Question: I have a card game with 13 sibling images with id="img1" through id="img13". (only the image source is different.
The images are position: absolute, they are tiled and slightly overlapping horizontally.

When user clicks a card I make it grow and translate up like above.
Now my question is: what is the best way to select 1 card to the left and 1 card to the right to make them grow to an intermediate size, thus creating a wave effect?
Caveat: When the leftmost cad is selected, no card to the left, and same for the rightmost card: no card to the right.
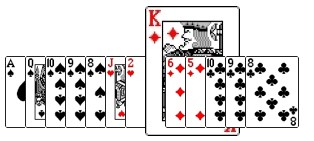
Answer: Assuming that all the 'img' elements are siblings, you can use 'next()' and 'prev()' to get the previous/next sibling elements. Something like this:
'''
$('.img').click(function() {
$('.img').removeClass('current sibling');
$(this).addClass('current').prev().addClass('sibling');
$(this).next().addClass('sibling');
});
'''
<URL>